Question: I'm coding a Java application which it needs to load some images from a resource folder. I've added that folder to the Java Libraries.
I make it read the BufferedImages using this code
'''
public BufferedImage grabImage(String fileName, int subImgNumber){
ClassLoader classloader = Thread.currentThread().getContextClassLoader();
BufferedImage tmp;
if(!fileName.equals("null"))
try {
tmp = ImageIO.read(classloader.getResourceAsStream("../res/textures/"+fileName+".png"));
maxIndex = tmp.getWidth()/32 - 1;
if(subImgNumber > maxIndex){
subImgNumber = maxIndex;
}else if(subImgNumber < 0){
subImgNumber = 0;
}
requestImage = tmp.getSubimage(subImgNumber * 32, 0, 32, 32);
} catch (IOException e) {
e.printStackTrace();
}
else
requestImage = null;
return requestImage;
}
'''
If I test the application in Eclipse it works fine and pretty fast, but when i export the jar file it doesn't work and throw me this exeption

I've checked inside the .jar file and it has all the images i need. Is something wrong with my code?
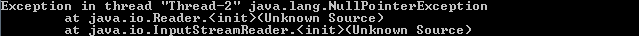
Answer: Fixed,
I've changed the method 'getResourceAsStream()' with 'getResource()' it fix all the problems